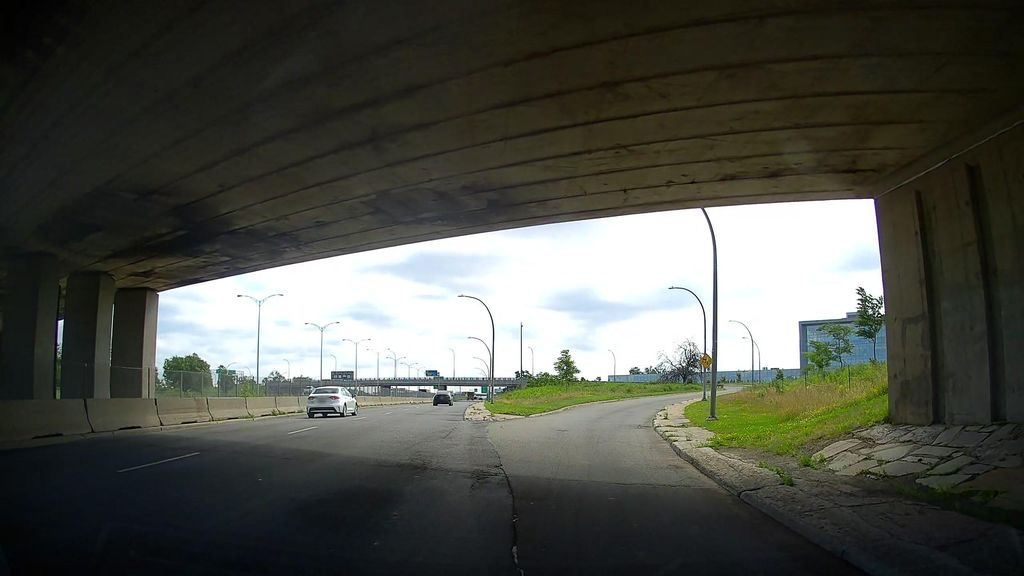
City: montreal